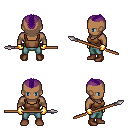
a pixel art fantasy rpg character, male body template, human, dark skin, brown pirate shirt, teal pants, purple short mohawk hairstyle, gold gloves, brown shoes, spear, four views (front, back, left, right), 2x2 character sprite sheet, small pixel art, hard edges, no anti-aliasing